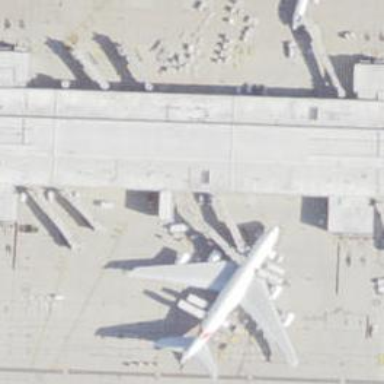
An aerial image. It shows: Airport gate.